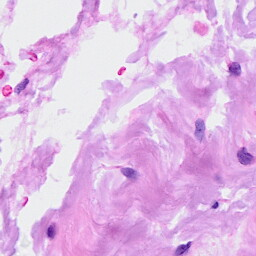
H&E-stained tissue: Ovarian